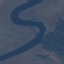
Land use / land cover: River